Question: I every one i need to something like as shown in the attachment
Can any one help me out. I dont want to use tool bar search and default search of jqgrid.
Thanks.
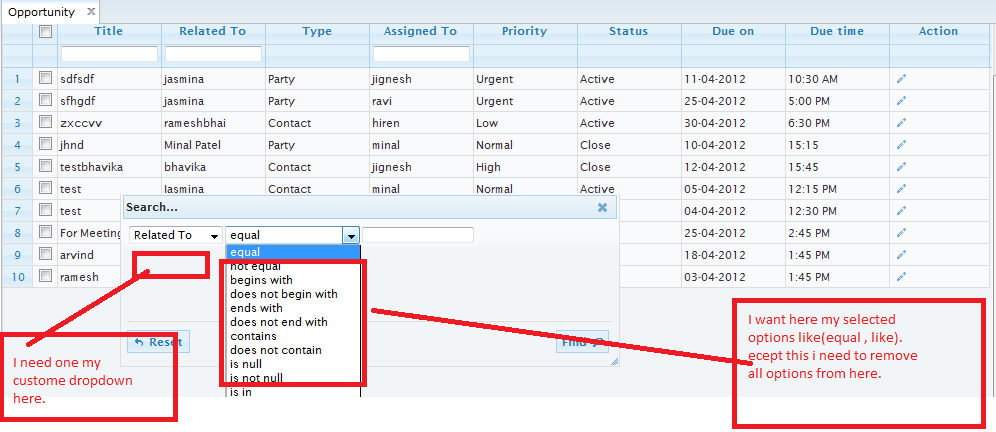
Answer: If I understand correct your question you can solve your problem by adding <URL> to the 'colModel' item which corresponds "Related To" column. The 'searchoptions' should has 'sopt' property with the operations which you need to allow for the column. For example
'''
searchoptions: { sopt: ['eq', 'cn'] }
'''